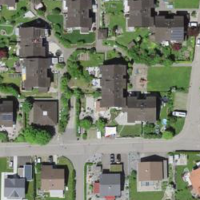
EUNIS habitat code: 55
Species observed at this site:
Cardamine pratensis
Lonicera acuminata